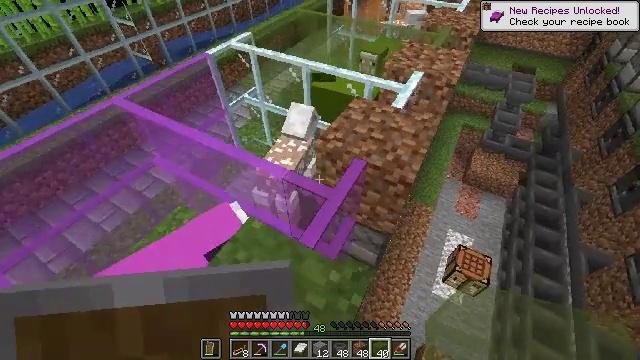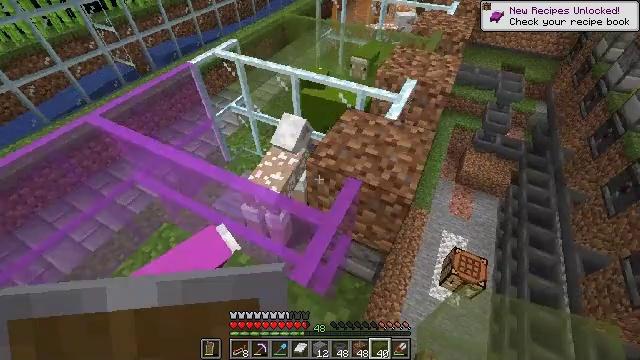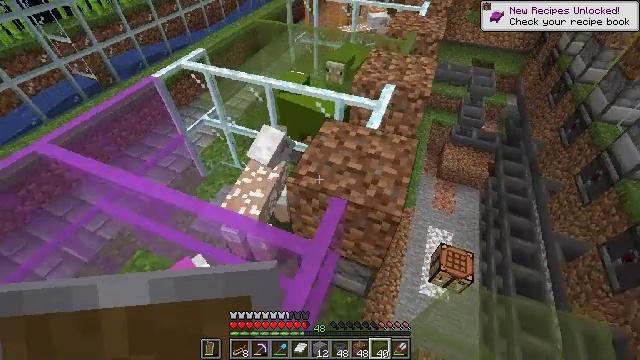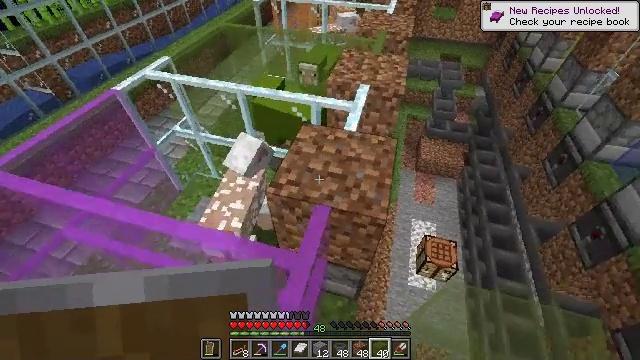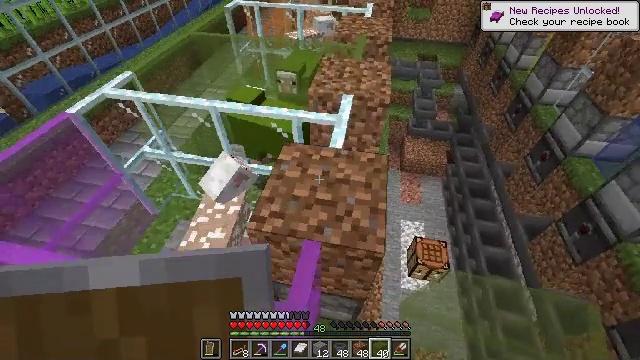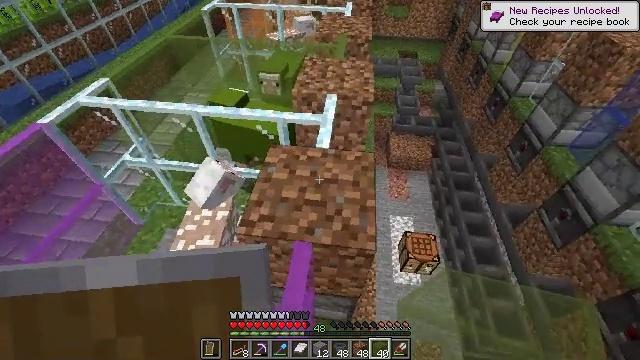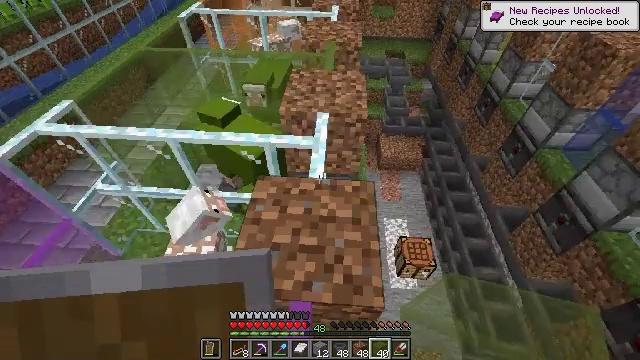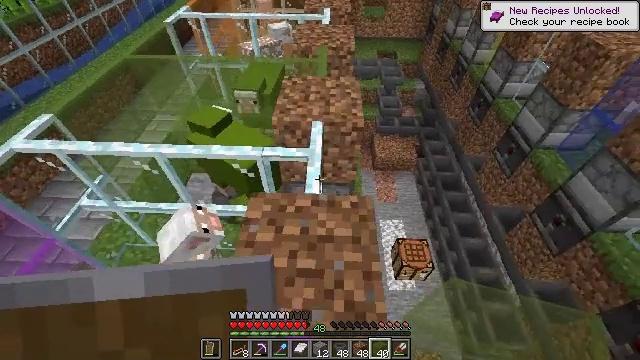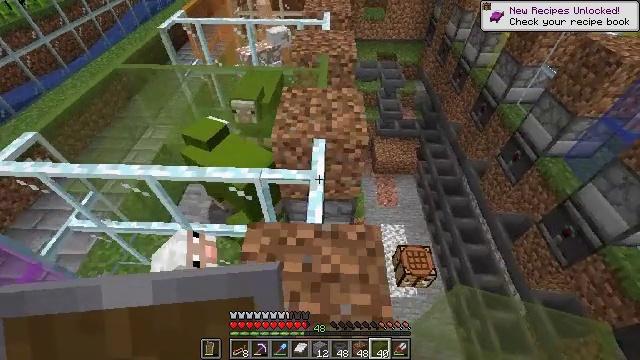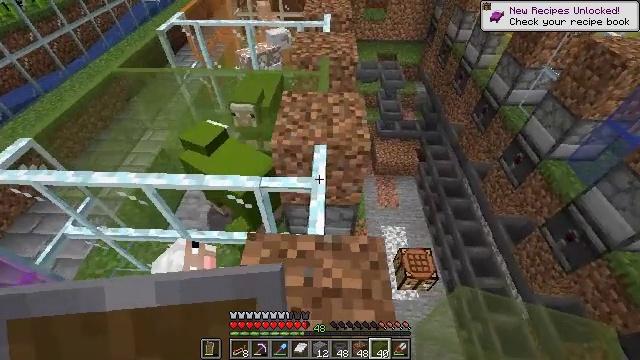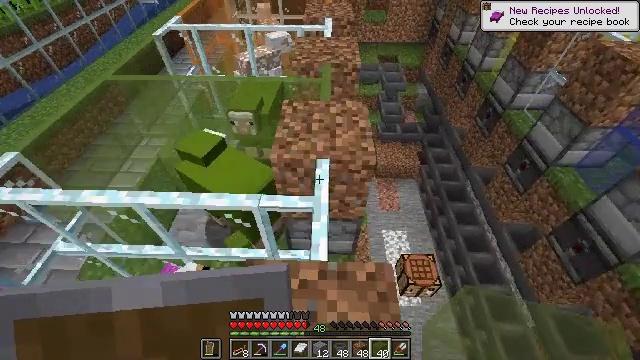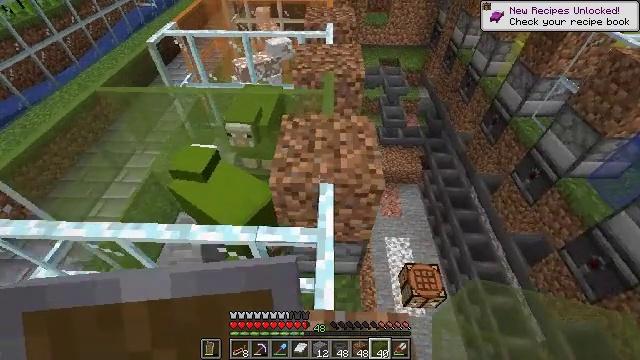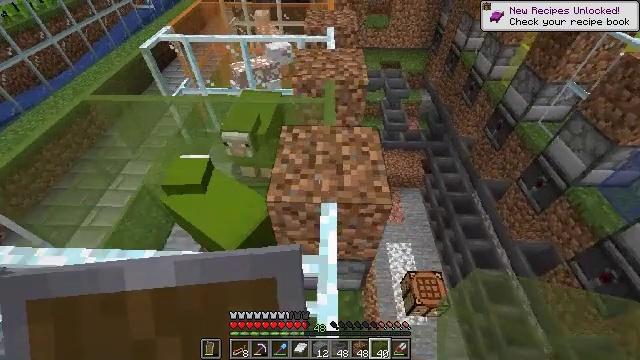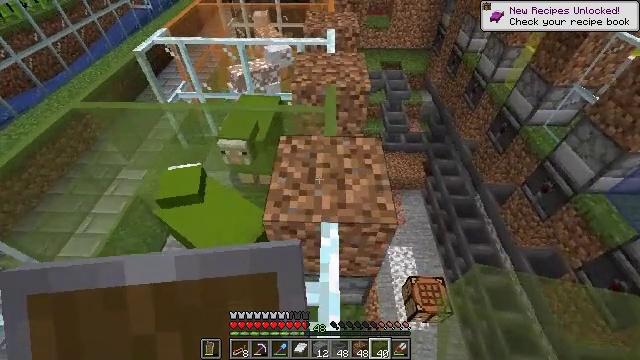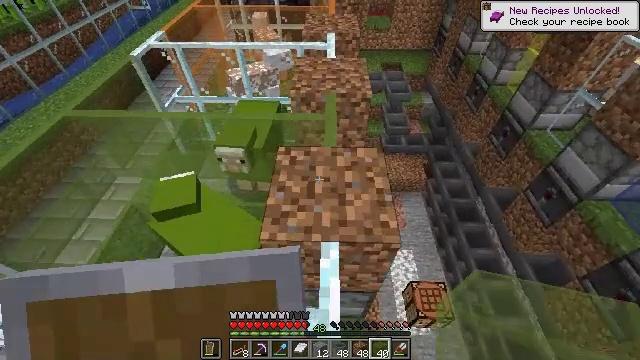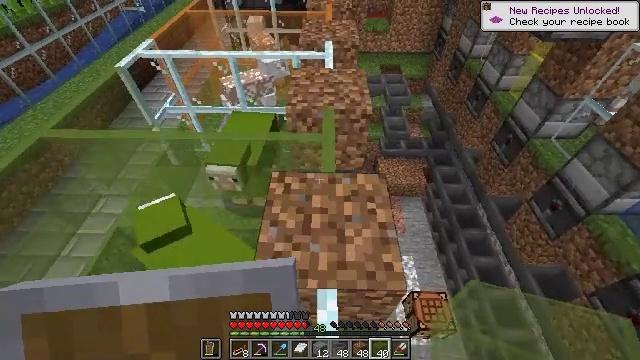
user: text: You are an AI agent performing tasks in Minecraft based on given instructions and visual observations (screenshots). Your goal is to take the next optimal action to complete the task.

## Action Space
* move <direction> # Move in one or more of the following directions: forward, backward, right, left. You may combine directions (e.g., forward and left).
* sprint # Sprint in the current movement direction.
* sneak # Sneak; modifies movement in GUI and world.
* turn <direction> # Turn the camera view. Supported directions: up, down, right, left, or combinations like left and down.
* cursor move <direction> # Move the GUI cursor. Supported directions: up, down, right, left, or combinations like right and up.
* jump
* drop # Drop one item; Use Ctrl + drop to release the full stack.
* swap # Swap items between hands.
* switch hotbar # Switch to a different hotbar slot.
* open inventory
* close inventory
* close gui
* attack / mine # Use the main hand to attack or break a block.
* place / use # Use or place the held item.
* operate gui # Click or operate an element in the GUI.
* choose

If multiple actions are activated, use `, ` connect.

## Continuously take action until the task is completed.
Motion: motion action
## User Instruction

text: Collect green stained glass pane pieces.
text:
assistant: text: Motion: move forward, turn right
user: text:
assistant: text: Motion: move forward, turn right
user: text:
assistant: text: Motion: move forward, turn right
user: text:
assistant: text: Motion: move forward, turn right
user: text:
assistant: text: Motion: move forward, turn right
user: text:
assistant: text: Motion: move forward, turn right
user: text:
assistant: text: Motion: move forward, turn right
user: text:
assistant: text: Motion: move forward
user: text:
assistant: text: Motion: move forward
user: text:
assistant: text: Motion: move forward
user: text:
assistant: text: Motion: move forward
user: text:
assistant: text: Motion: move forward
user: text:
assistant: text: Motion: move forward
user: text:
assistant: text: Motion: move forward
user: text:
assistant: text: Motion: move forward
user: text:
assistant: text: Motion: move forward
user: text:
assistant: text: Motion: move forward, turn down
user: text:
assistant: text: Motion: move forward, turn down
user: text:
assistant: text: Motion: move forward, turn down
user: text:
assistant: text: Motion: move forward, turn down
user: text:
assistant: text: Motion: move forward, turn left and down
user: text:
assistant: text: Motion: move forward and move right, turn left and down
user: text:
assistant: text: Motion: move forward and move right, turn left and down
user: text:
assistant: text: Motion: turn left
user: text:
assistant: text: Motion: turn left
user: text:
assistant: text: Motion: turn left and up
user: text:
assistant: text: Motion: turn left and up
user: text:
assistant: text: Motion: no_op
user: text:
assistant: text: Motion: turn right
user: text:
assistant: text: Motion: turn right